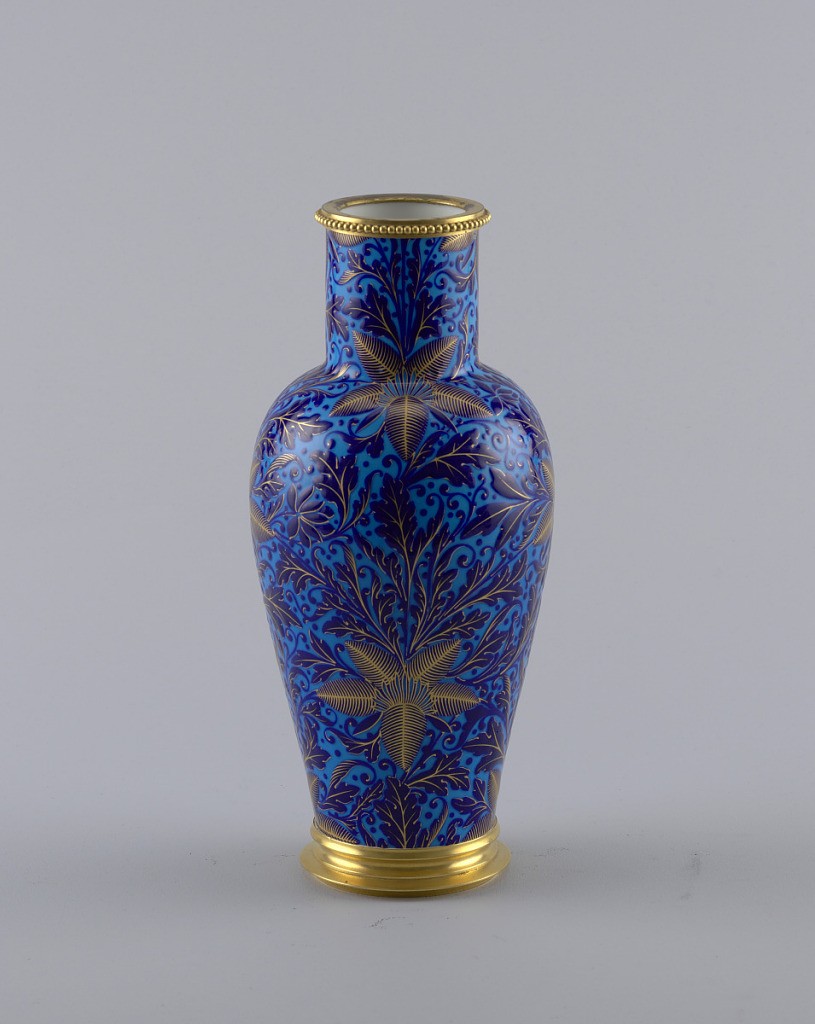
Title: Vase (One of a Pair)
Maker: Sèvres Porcelain Manufactory, French, established 1756
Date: ca. 1868
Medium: hard paste porcelain, vitreous enamel, gold, metal
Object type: vase
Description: A blue porcelain vase with gold details. Vase is decorated with a pattern of large leaves in the form of stars. The stacked foot and beaded lip are both finished in gold.